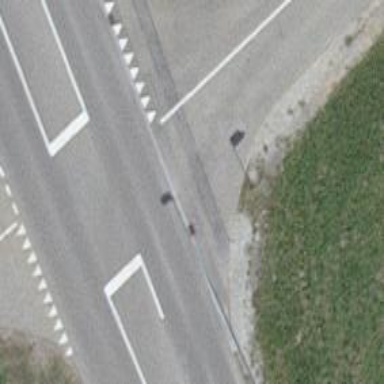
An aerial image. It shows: Road with "give way" sign.